Question: I am writing a code to create roll over effect using the .
I am unable to access the image with following code during the rollover in browser:
'''
<script language="javascript">
function MouseRollover(MyImage) {
MyImage.src = "imagesutton2.jpg";
}
function MouseOut(MyImage) {
MyImage.src = "imagesutton1.jpg";
}
'''
However the browser successfully loads another image present in same folder:
'''
<img src="images\strip.png" alt="Image can't be displayed" width="1319" height="192">
'''
Also, whenever page loads initially it successfully displays the image. But it doesn't display any image whenever and events occur.
Image code:
'''
<img alt="Image can't be displayed" src="imagesutton1.jpg"
name="button" width="217" height="115"
border="0" id="button"
onMouseOver="MouseRollover(this)"
onMouseOut="MouseOut(this)"
title="Register yourself">
'''
Below is my project's directory structure:

How is this error caused and how can I solve it?
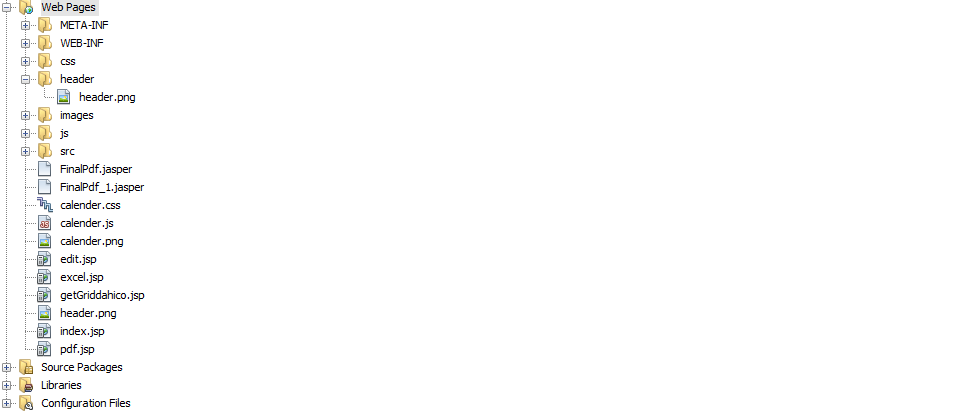
Answer: Use '/' as folder/filename separator symbol.
Instead of 'imagesutton1.jpg' use 'images/button1.jpg'
Error caused by incorrect interpretation of symbols sequence. '\' symbol means escape sequence start. and '' means backspace escape sequence.
Use '/' symbol instead of '\' and it should help to fix your issue.